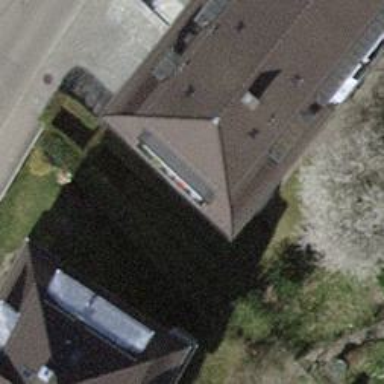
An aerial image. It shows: Hipped roof apartment building.